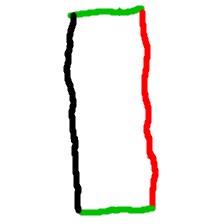
Shape: rectangle